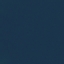
Land use / land cover class: SeaLake